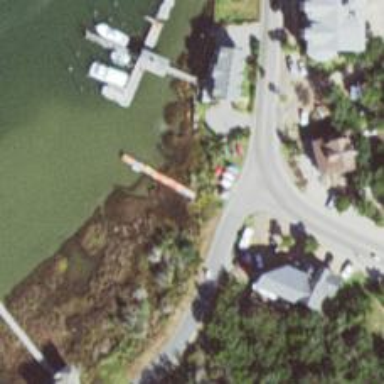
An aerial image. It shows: Man-made pier.